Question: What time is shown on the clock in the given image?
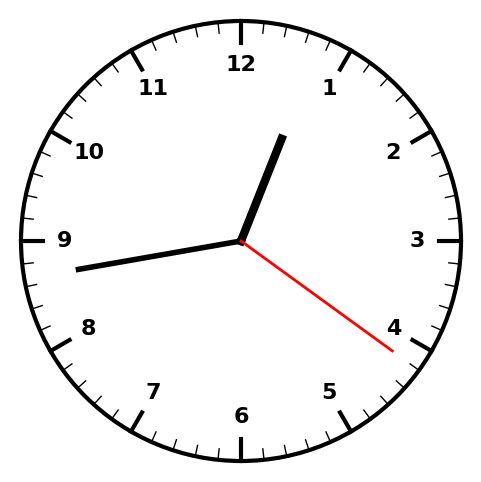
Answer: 12:43:21